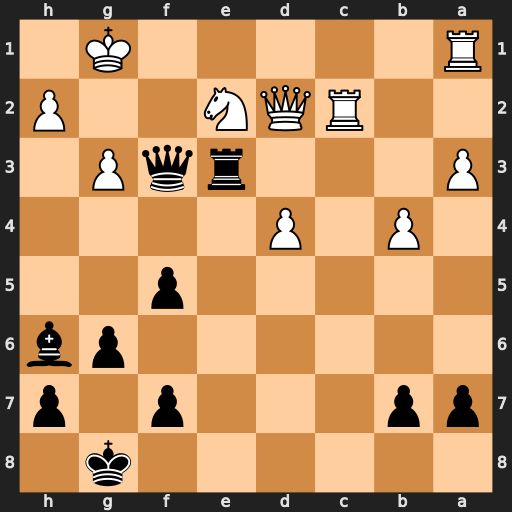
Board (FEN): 6k1/pp3p1p/6pb/5p2/1P1P4/P3rqP1/2RQN2P/R5K1
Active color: b
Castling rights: -
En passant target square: -
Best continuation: Rxe2 Qxe2 Be3+